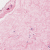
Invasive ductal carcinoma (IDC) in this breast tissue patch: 0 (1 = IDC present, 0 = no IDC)